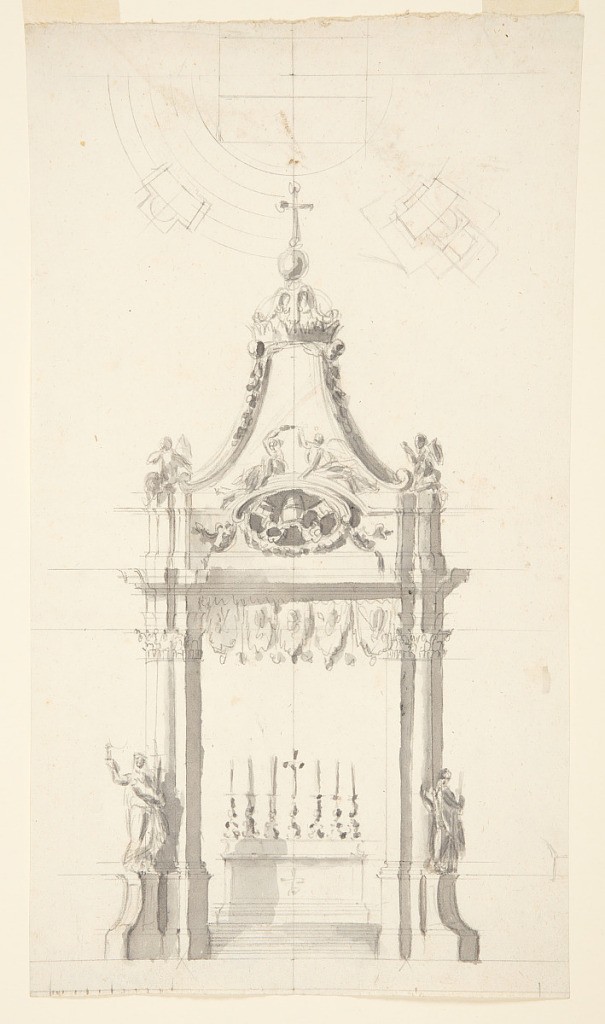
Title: Baldacchino with Papal Ar
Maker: Giuseppe Valadier, Italian, 1762–1839
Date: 1775
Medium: Graphite, gray wash Support: laid paper
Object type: Drawing
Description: Figures with torches (possibly saints) on protruding curved bases. Possibly the figures represent Faith, or Religion. Above is half the groundplan, drawn in graphite. Below is a measurement scale.